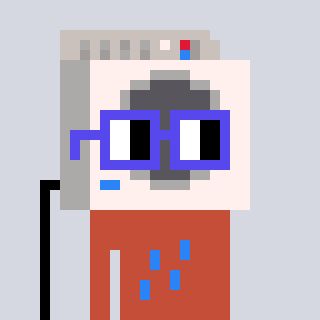
a pixel art character with square blue glasses, a washing machine-shaped head and a rust-colored body on a cool background